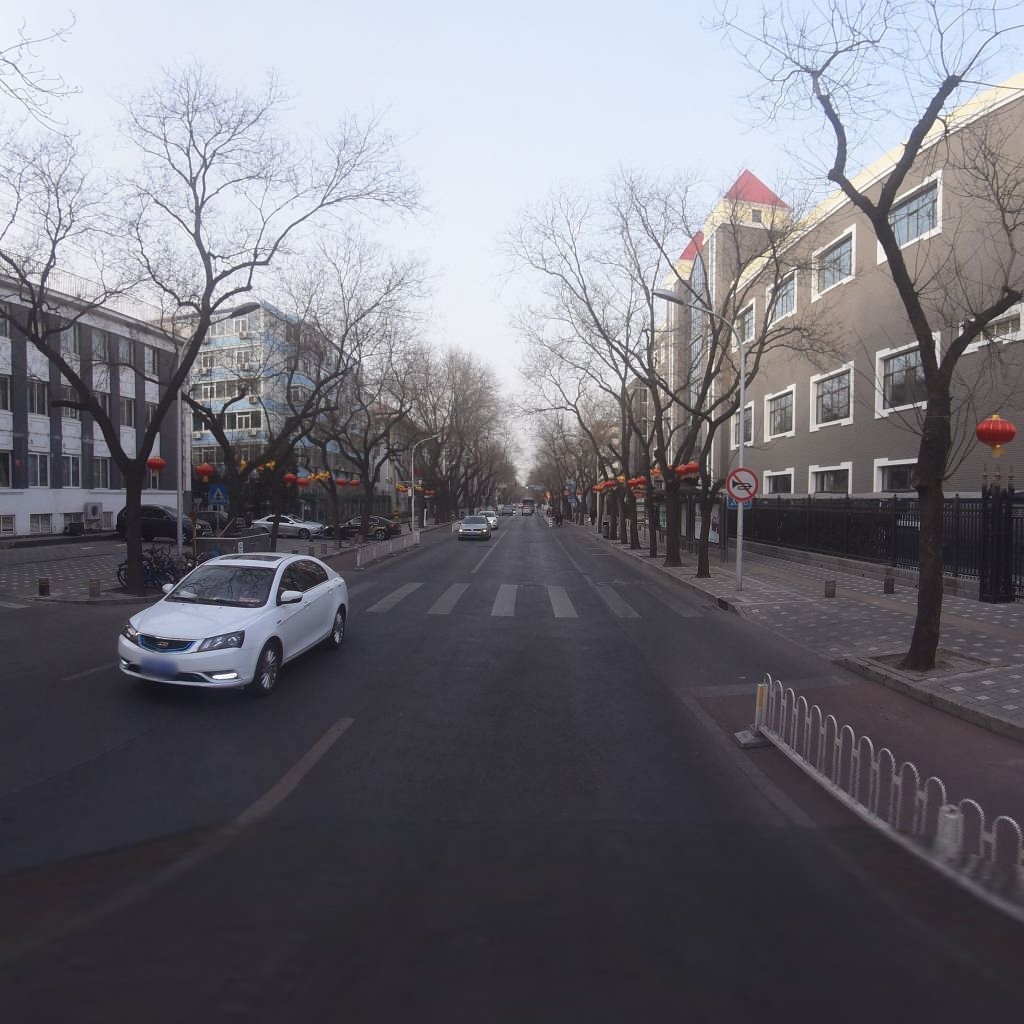
Region: Xicheng
Road damage annotations: longitudinal crack